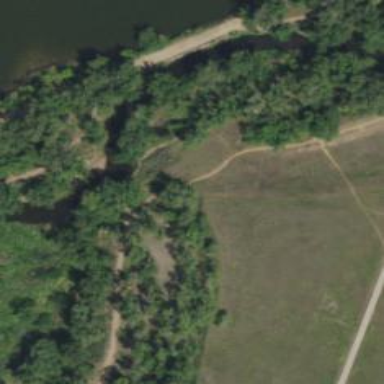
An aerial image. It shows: Path.